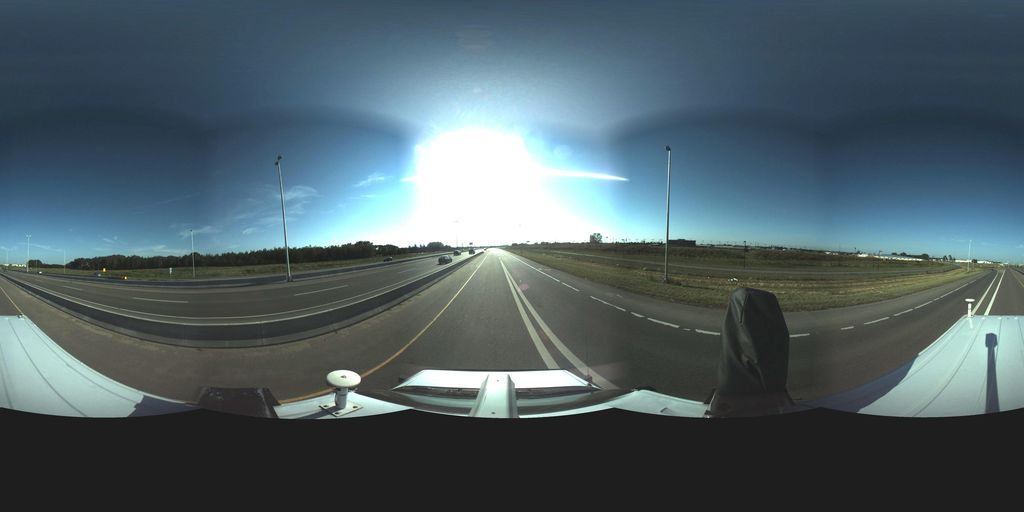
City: saskatoon